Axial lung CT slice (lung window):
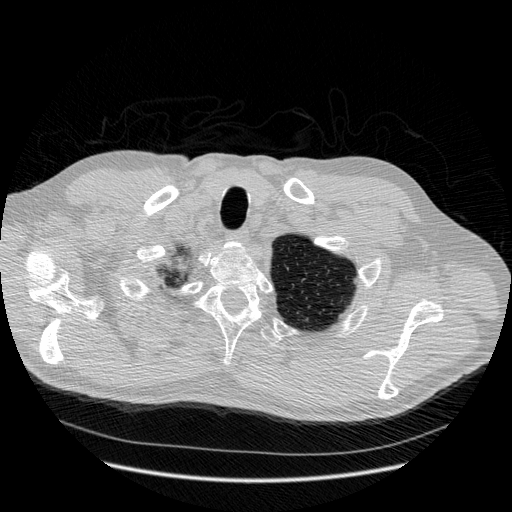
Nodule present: no